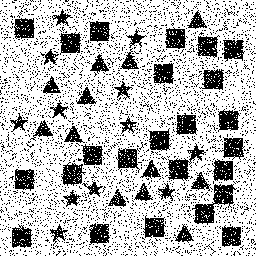
Squares: 24
Triangles: 12
Stars: 12
Total shapes: 48